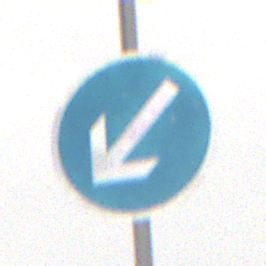
Verkehrszeichen: VorgeschriebeneVorbeifahrtLinks
Umgebung: Outdoor, Nature
Tageszeit: MorningAfternoon
Wetter: Overcast
Licht: Natural
Jahreszeit: Winter
Kontrast: LowContrast